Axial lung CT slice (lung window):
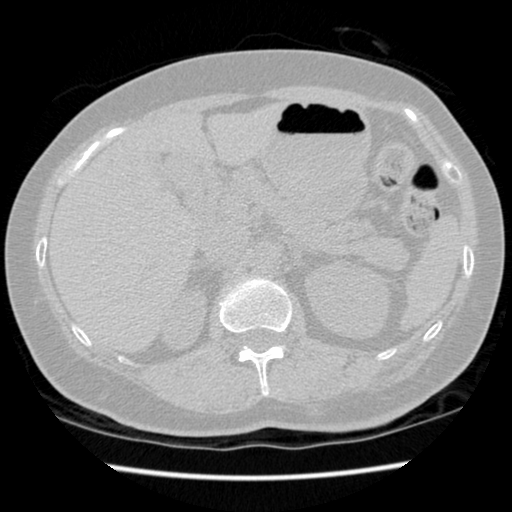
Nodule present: no